Question: In IE7, there is an extra spacing created between the question and the options, but only for the first question. If I remove the '<h1>' title, the gap disappears. It doesn't happen in IE8. What is the cause and how do I make it work in IE7?
'''
<!DOCTYPE HTML>
<html>
<head>
<style type="text/css">
.question { padding-bottom: 25px; }
.questionNumber { width:30px; float:left; }
.questionText { float:left; margin-bottom:5px; }
.options { clear:both; margin-left:30px; }
</style>
</head>
<body>
<h1>Survey</h1> <!-- if this line is removed, the gap disappears -->
<div class="question">
<div class="questionNumber">1)</div>
<div class="questionText">Question 1:</div>
<div class="options">
<input type="radio">Option 1 <br>
<input type="radio">Option 2 <br>
<input type="radio">Option 3 <br>
<input type="radio">Option 4 <br>
</div>
</div>
<div class="question">
<div class="questionNumber">2)</div>
<div class="questionText">Question 2:</div>
<div class="options">
<input type="radio">Option 1 <br>
<input type="radio">Option 2 <br>
<input type="radio">Option 3 <br>
<input type="radio">Option 4 <br>
</div>
</div>
</body>
</html>
'''

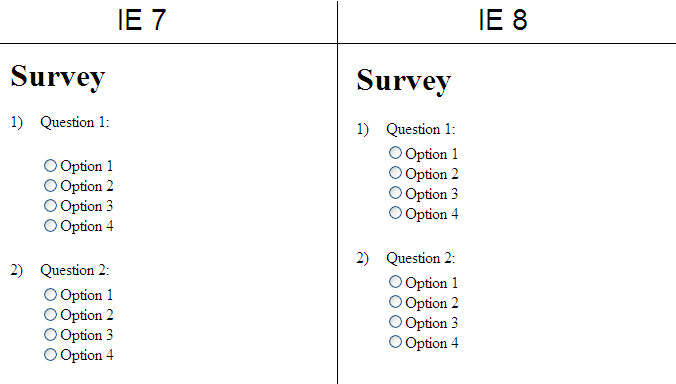
Answer: It's floating that causes the problem. Remove 'float:left' from the declarations for '.questionText'.